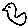
Label: bird